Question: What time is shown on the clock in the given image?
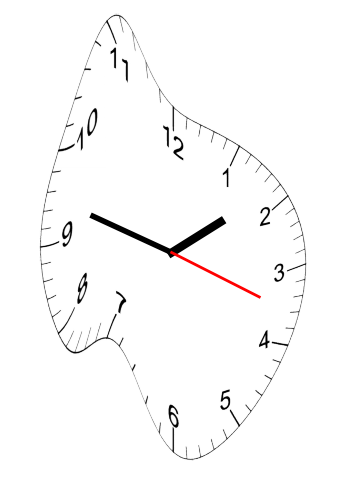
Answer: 01:47:18